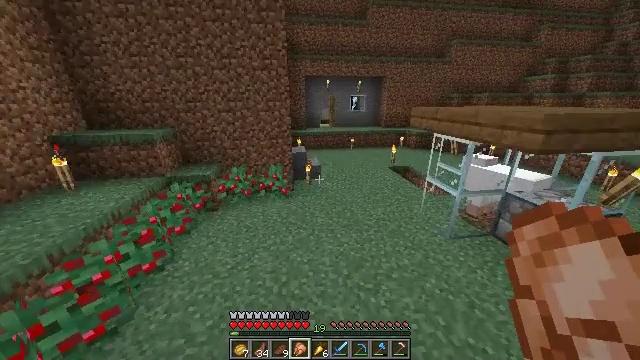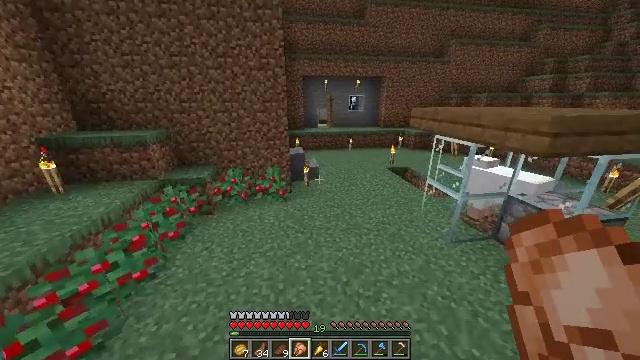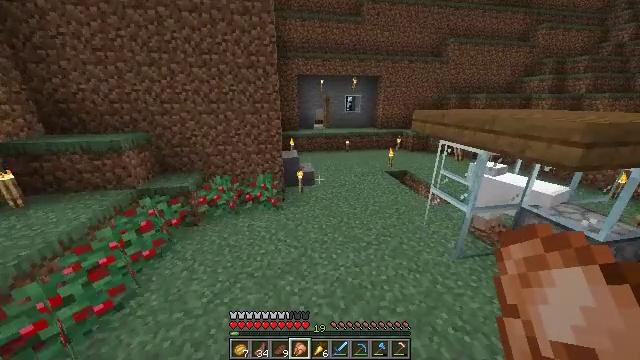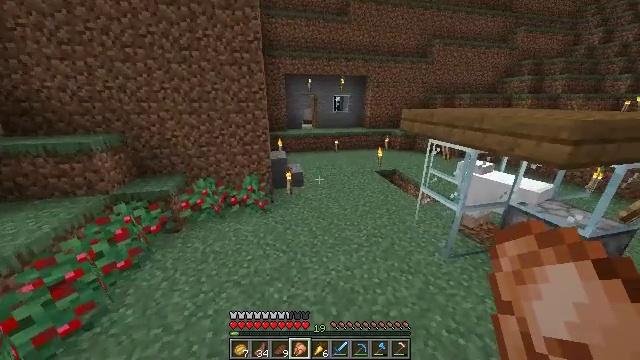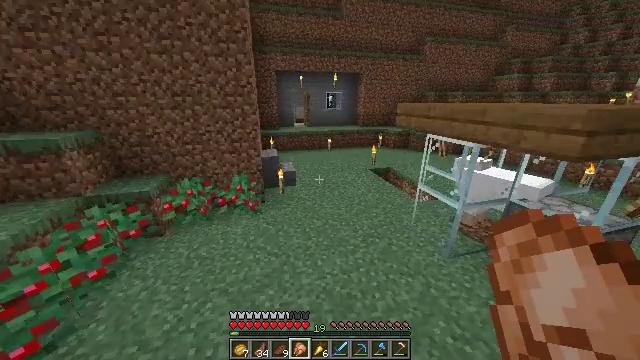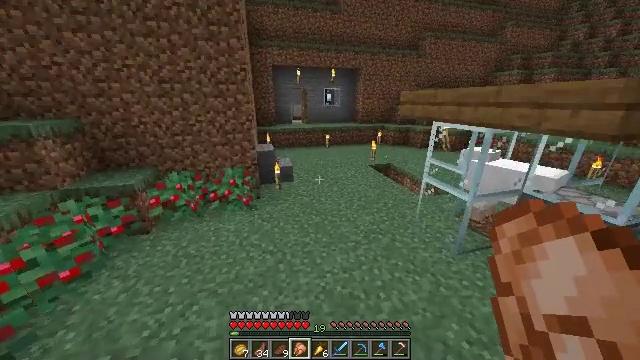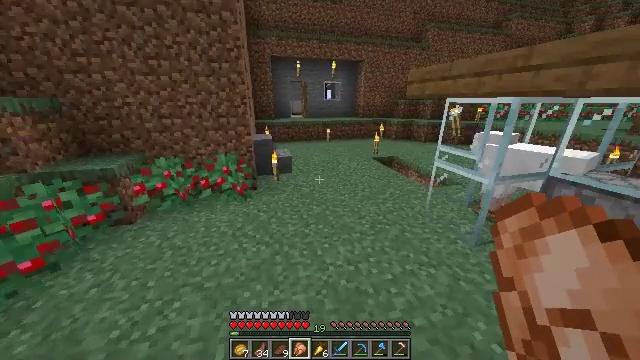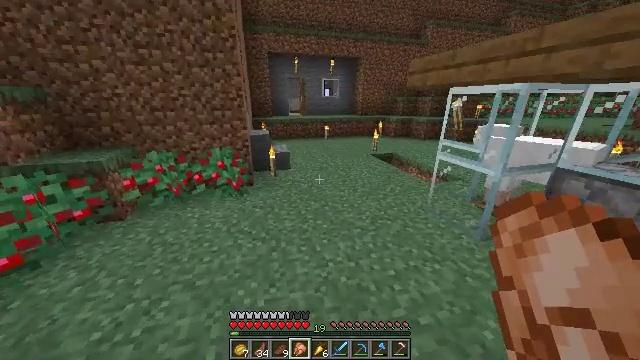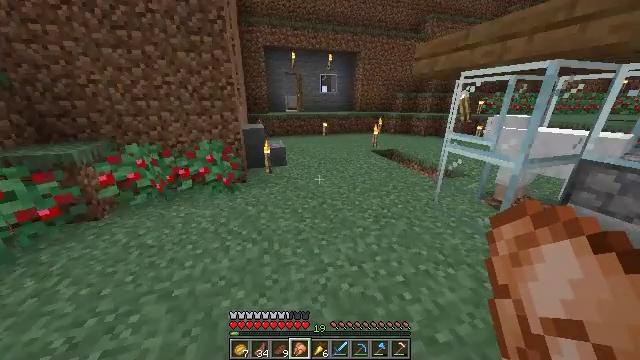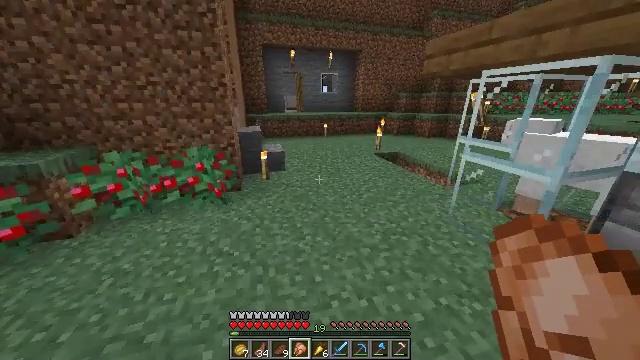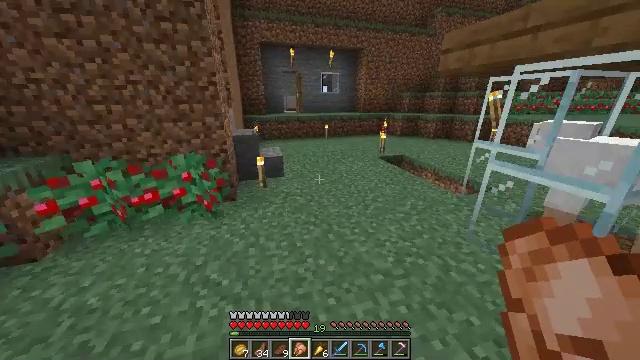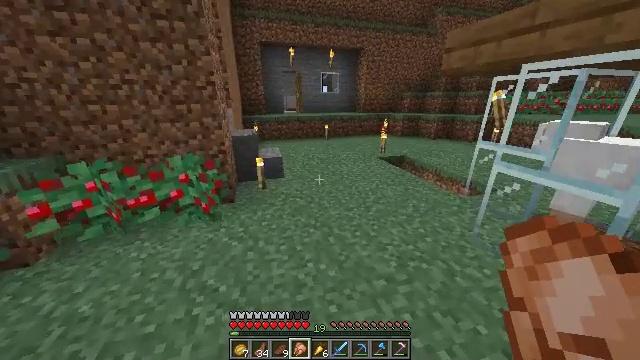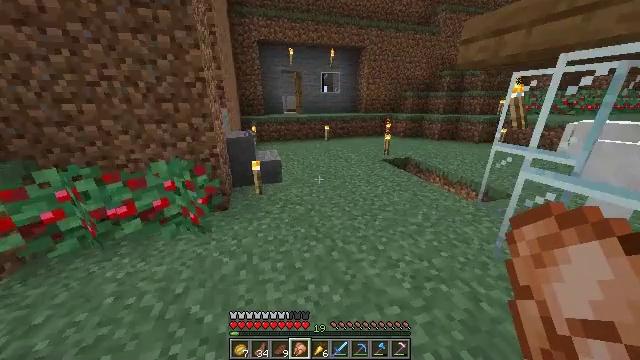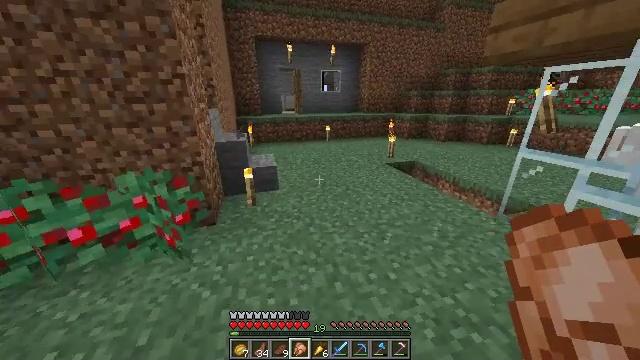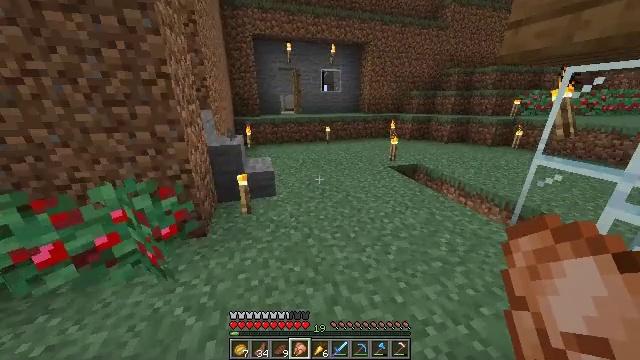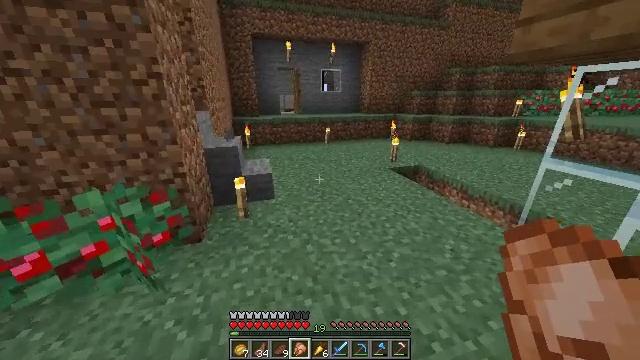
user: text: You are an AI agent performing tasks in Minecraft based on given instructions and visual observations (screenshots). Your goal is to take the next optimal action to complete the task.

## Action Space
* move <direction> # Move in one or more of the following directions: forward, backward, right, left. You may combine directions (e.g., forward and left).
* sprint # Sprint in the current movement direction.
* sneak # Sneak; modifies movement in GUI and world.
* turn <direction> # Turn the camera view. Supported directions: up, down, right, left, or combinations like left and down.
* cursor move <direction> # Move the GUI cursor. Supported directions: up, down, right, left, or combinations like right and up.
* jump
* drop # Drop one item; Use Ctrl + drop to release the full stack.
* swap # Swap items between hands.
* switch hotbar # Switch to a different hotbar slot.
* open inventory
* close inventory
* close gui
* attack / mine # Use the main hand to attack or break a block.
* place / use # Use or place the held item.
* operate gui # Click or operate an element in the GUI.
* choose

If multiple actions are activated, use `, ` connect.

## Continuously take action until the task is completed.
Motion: motion action
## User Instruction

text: Break the mature wheat plants.
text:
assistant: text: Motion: move forward
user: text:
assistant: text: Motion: move forward, turn right
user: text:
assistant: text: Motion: move forward, turn right
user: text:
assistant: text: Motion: move forward, turn right
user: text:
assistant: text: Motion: move forward
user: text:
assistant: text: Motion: move forward
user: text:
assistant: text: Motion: move forward
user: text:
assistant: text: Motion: move forward
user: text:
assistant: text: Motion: move forward
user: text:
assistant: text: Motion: move forward, sprint
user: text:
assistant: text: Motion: move forward, sprint
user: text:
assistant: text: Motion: move forward, sprint
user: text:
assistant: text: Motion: move forward, sprint
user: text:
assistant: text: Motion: move forward
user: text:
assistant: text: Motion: move forward
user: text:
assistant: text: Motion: move forward
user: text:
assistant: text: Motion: move forward
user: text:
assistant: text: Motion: move forward
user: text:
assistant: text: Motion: move forward
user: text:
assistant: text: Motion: move forward
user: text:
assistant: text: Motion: move forward
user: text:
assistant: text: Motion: move forward
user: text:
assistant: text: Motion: move forward, sprint
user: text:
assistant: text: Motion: move forward, sprint
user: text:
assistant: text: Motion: move forward, sprint, turn left
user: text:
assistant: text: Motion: move forward, sprint, turn left
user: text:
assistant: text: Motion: move forward, turn left
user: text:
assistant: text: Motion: move forward, turn left
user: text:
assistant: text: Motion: move forward, turn left
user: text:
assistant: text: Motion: move forward, turn left